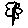
Label: flower